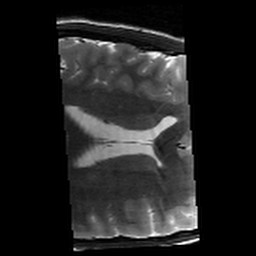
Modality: T2w
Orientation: axial
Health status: healthy
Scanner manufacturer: siemens
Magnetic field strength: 3 T
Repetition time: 8.02 s
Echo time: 0.08 s